Question: When I use Egit to push something to a team in Bitbucket (we are all admins), the previous post from any member is deleted. The same thing happens with the other members if they push something too.
I use this configurations:

Everything works well but this, there's any idea to solve this?
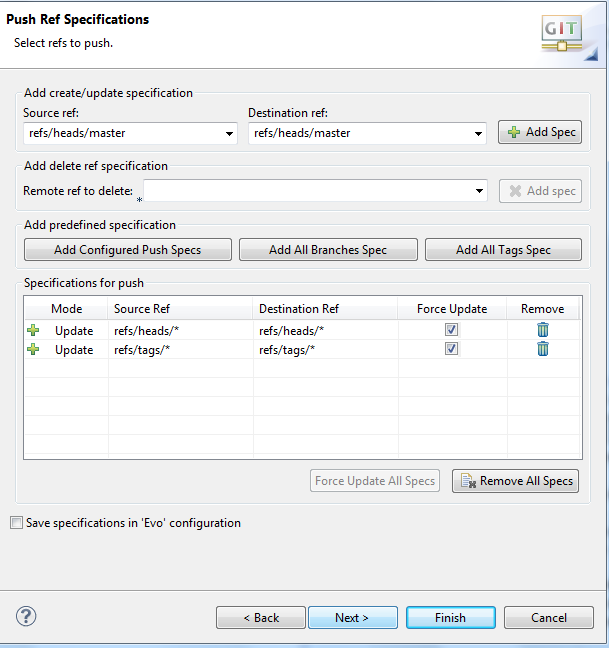
Answer: Why do you have "Force Update" checked?
Normally (when "Force Update" is not configured), in a situation where you would discard other people's changes, the server rejects the push with a "Non fast-forward" message. In that case you have to first merge the remote changes into your local branch, and then push again. With this, the other changes are preserved.
But when you have "Force Update" checked and push a branch, what happens is that the branch on the remote repository is updated to point to the same commit that it pointed to on your local branch. That happens even when your branch is behind or has diverged from the remote branch, causing it to effectively overwrite/discard the other people's commits.
So what you want is to disable "Force Update" for 'refs/heads/*' (head is another word for branch). See also <URL> in the help for 'git push'.
As a note: In some server software it's possible to configure the repository so that such "non fast-forward pushes" are denied (regardless of the force flag of the client). But that doesn't seem to be supported by Bitbucket yet, see <URL>.